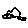
Label: cloud